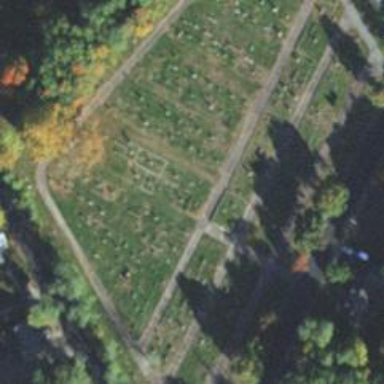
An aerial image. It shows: Cemetery with historical significance.